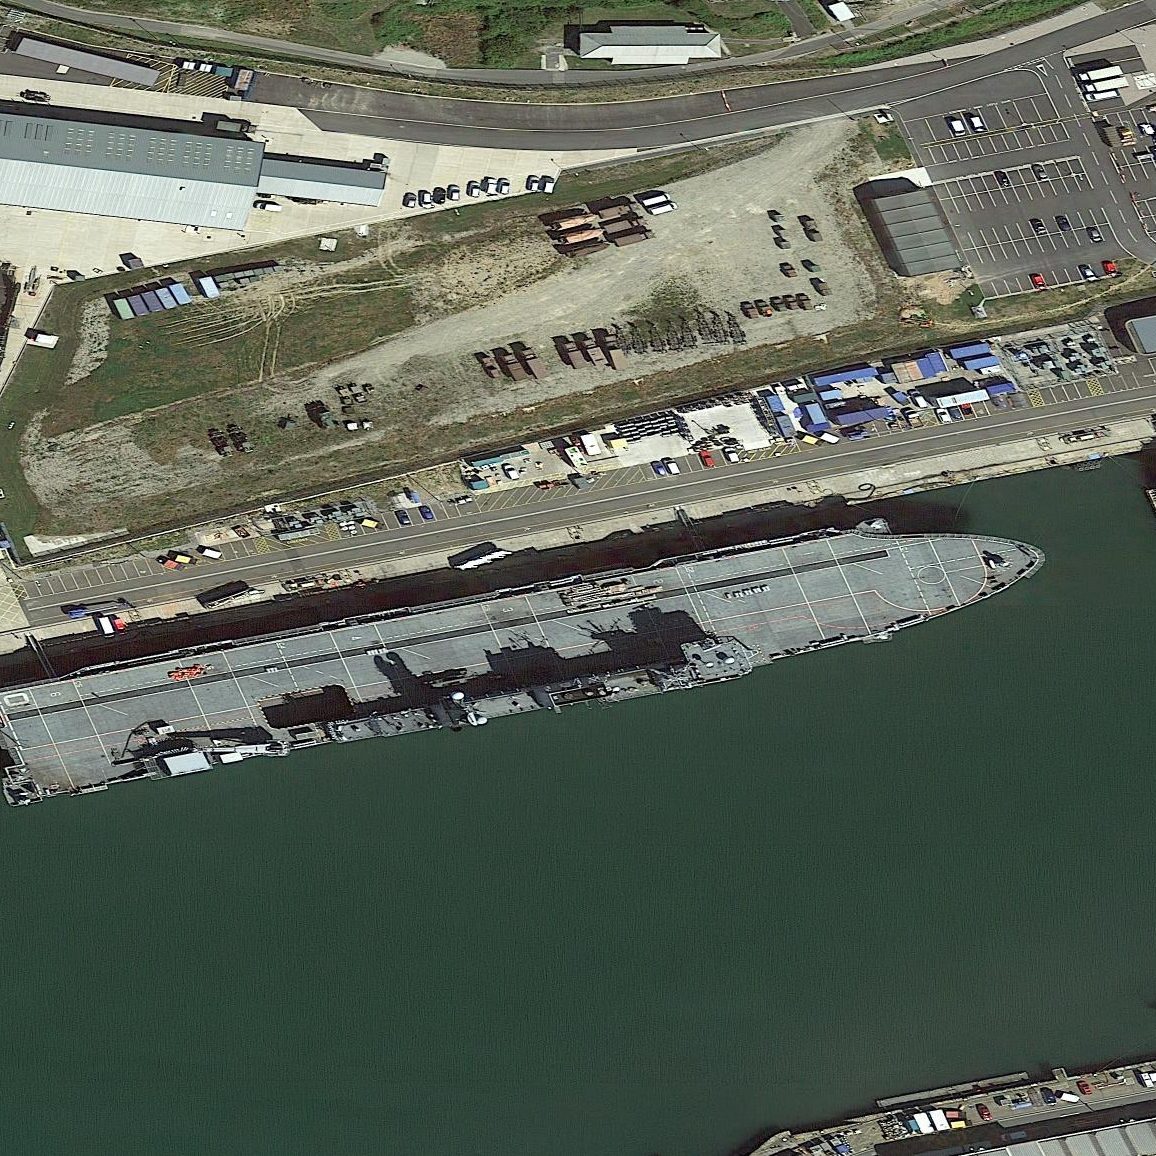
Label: assault